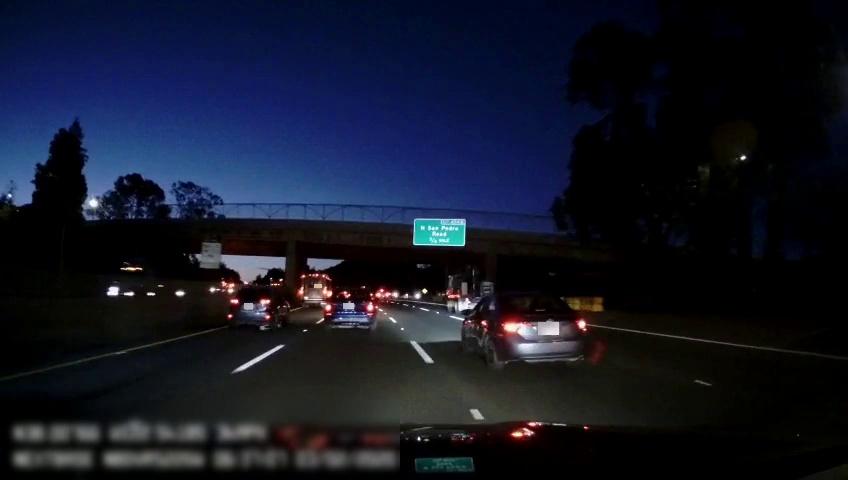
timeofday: Night
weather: Other
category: Drivable Space
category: Vehicles | Other LV
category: Vehicles | Bus
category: Vehicles | Car
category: Vehicles | Car
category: Vehicles | Car
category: Vehicles | Car
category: Lanes | Alternate Lane
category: Lanes | Current Lane
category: Lanes | Current Lane
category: Lanes | Alternate Lane
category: Lanes | Alternate Lane
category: Traffic | Signs
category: Traffic | Signs